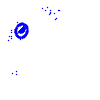
Particle: electron